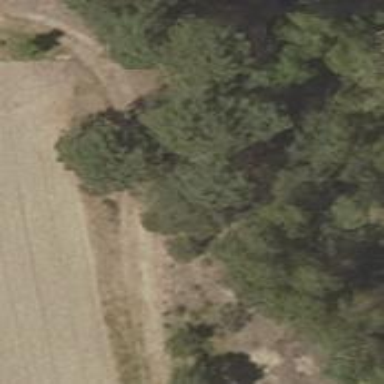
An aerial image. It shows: Hunting stand.